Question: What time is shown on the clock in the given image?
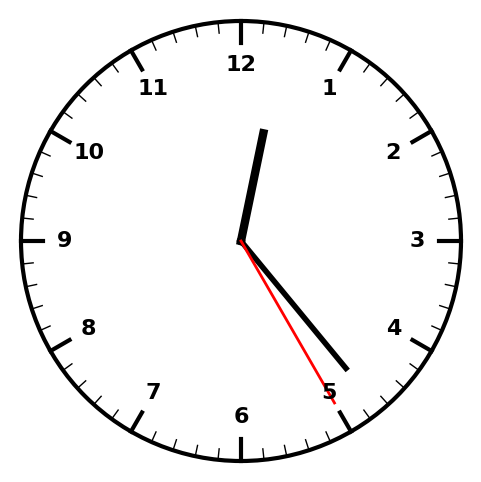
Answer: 12:23:25